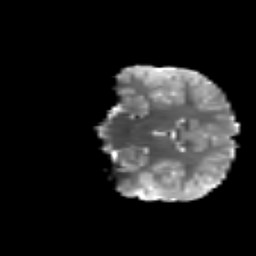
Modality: T2w
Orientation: coronal
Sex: male
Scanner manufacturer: siemens
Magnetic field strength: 3 T
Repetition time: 5 s
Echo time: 0.071 s